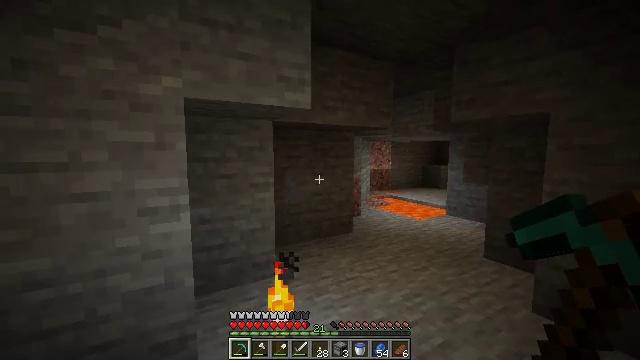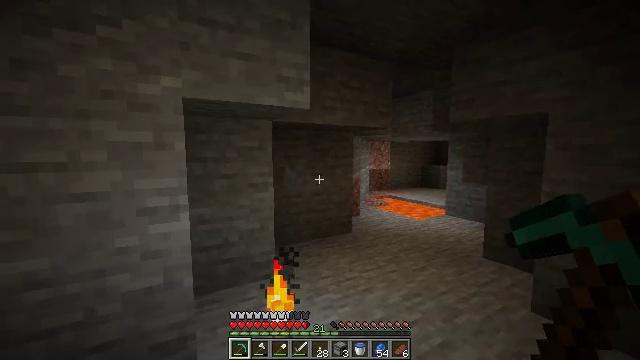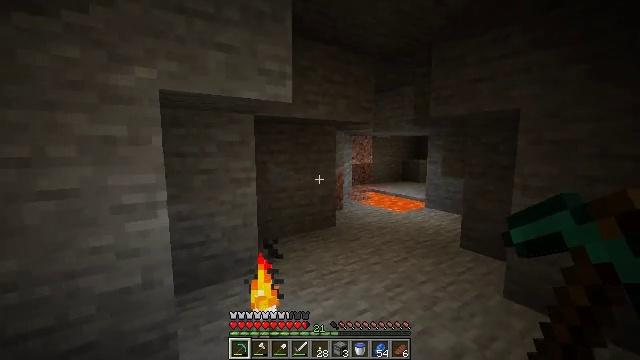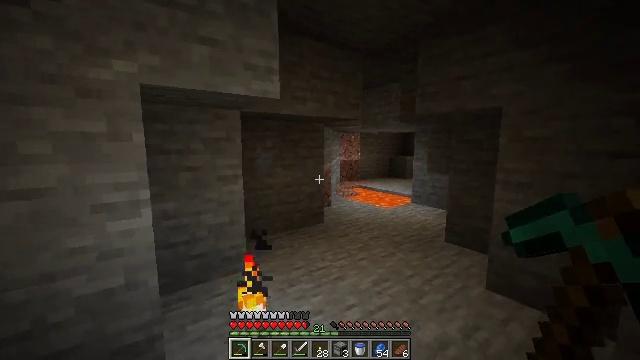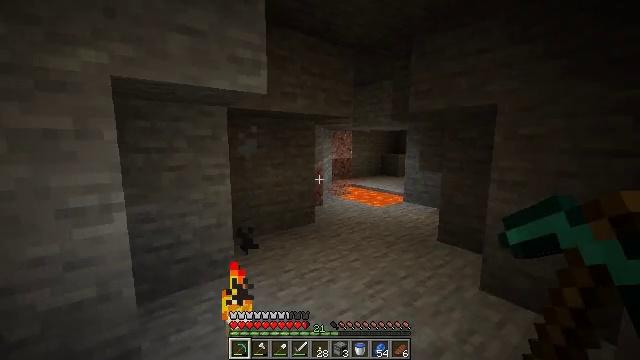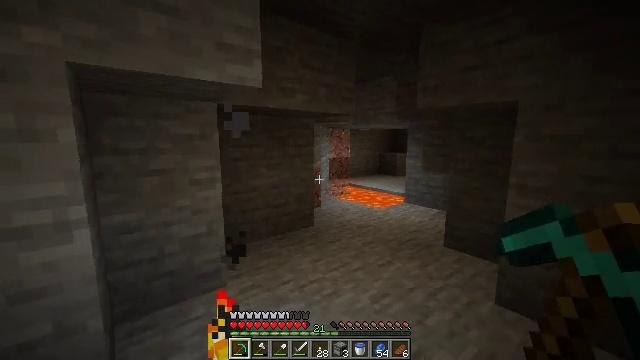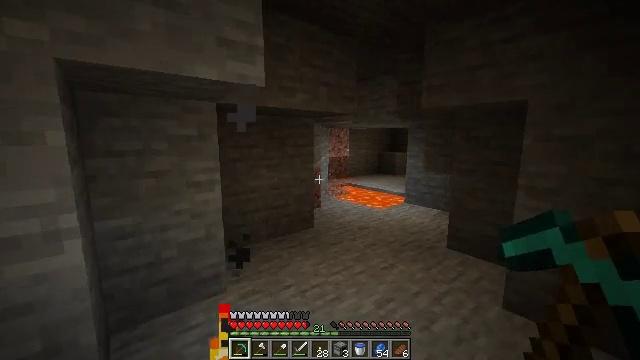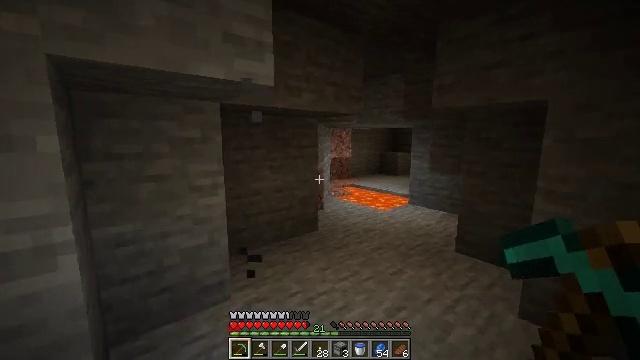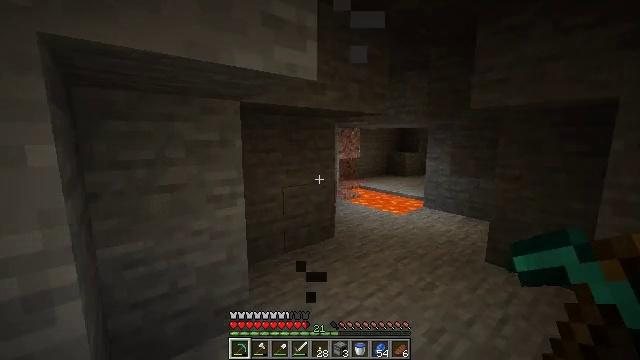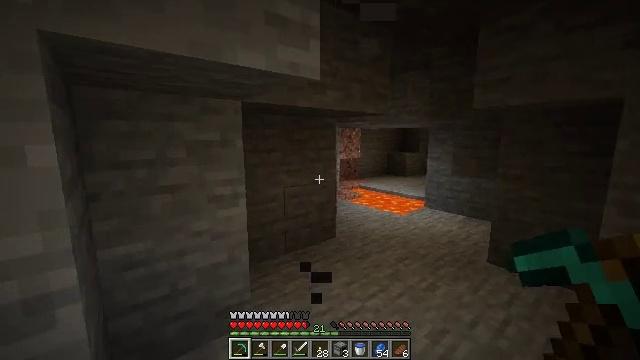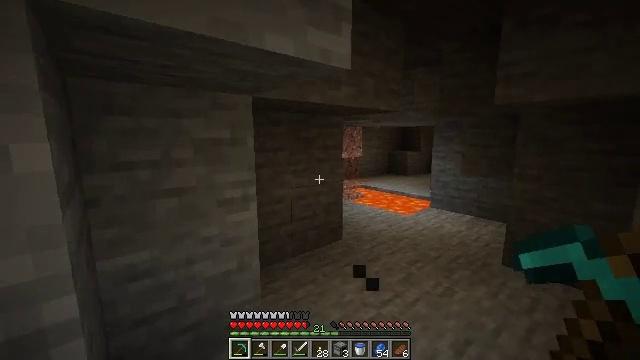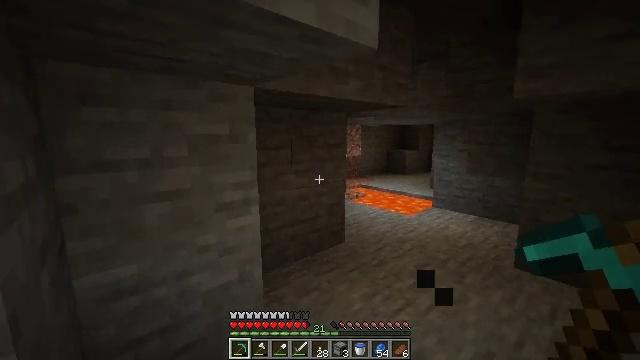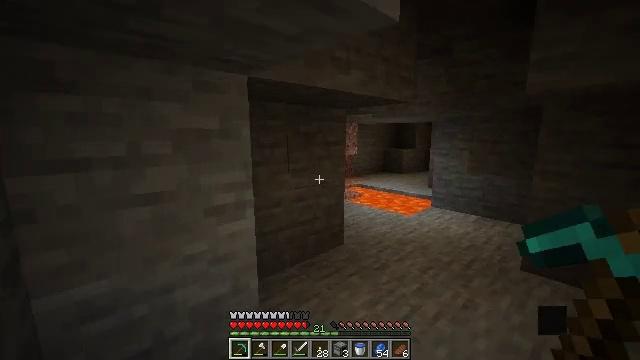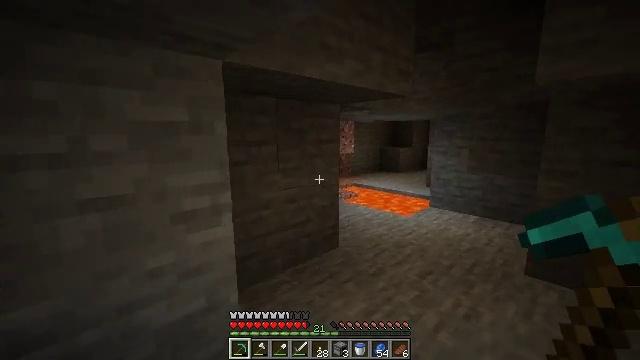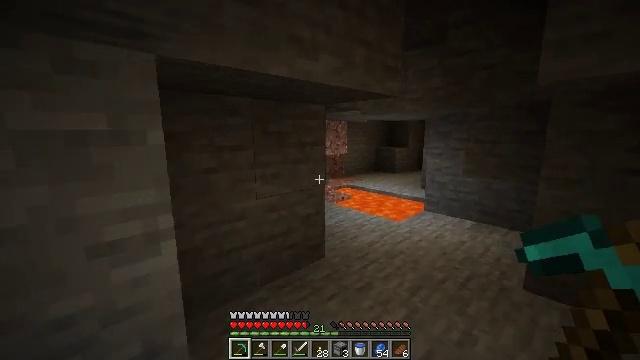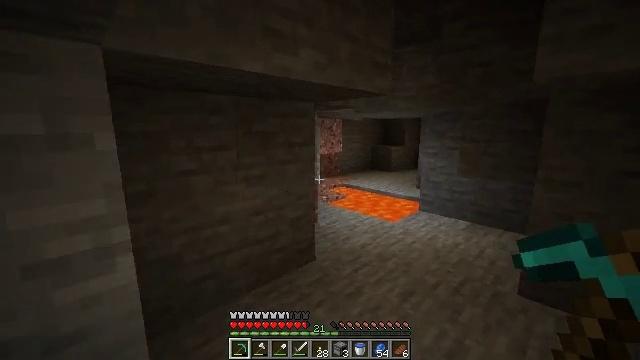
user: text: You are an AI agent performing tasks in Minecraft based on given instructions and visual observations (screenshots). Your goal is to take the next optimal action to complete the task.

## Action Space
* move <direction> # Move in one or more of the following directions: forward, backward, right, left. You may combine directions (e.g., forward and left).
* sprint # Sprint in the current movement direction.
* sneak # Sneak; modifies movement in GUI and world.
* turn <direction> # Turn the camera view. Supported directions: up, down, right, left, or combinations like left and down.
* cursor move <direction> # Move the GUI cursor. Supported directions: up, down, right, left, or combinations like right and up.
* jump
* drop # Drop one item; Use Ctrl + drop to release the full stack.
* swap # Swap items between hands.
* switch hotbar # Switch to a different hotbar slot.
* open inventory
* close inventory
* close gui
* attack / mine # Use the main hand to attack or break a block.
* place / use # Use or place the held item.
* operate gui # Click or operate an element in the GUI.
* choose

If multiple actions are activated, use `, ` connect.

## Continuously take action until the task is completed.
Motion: motion action
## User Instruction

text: Remove a lapis lazuli from the inventory.
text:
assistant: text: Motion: no_op
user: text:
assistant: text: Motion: turn right and down
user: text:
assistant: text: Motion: move forward, turn right
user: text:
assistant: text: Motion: move forward, turn right
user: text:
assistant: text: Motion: move forward and move left
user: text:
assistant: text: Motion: move forward and move left
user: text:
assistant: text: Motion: move forward and move left
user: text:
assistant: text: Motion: move forward and move left
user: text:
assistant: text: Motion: move forward and move left
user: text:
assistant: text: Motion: move forward
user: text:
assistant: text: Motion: move forward, turn right
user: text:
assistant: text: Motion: move forward and move right, turn right
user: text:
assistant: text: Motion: move forward and move right
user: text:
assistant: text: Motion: move forward and move right
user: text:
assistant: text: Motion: move forward and move right
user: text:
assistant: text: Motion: move forward and move right, turn down
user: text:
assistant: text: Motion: move forward and move right, turn down
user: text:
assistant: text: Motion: move forward and move right, turn down
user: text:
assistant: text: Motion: move forward and move right, turn down
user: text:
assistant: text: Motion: move forward and move right
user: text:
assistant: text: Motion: move forward
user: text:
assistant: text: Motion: move forward
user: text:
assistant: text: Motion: move forward
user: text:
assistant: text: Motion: move forward
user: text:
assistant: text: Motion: move forward
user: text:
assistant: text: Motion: move forward
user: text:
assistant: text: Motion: move forward
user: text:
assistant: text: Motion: move forward
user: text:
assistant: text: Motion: move forward
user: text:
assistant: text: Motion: move forward